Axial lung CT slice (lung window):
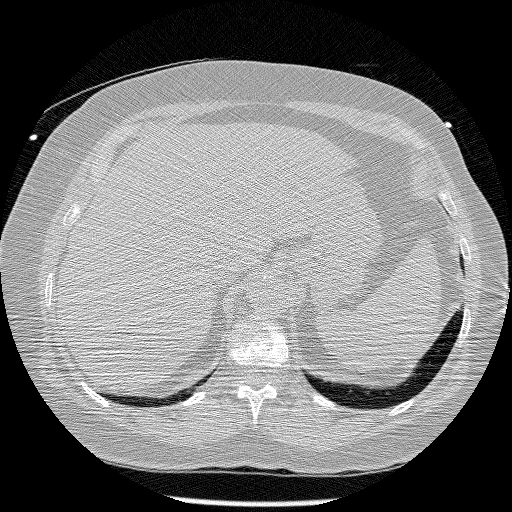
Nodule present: no